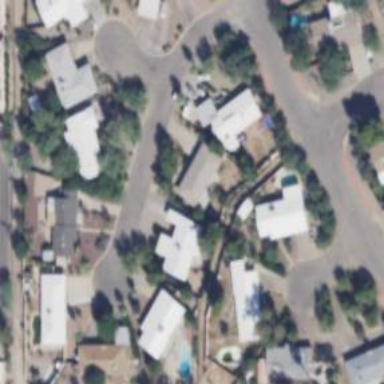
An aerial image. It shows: Alley classified as service road.